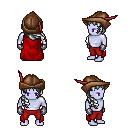
a pixel art fantasy rpg character, male body template, dark elf, purple skin, red cape, red pants, white right-swept hairstyle, leather cap, metal gloves, four views (front, back, left, right), 2x2 character sprite sheet, small pixel art, hard edges, no anti-aliasing